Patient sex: M
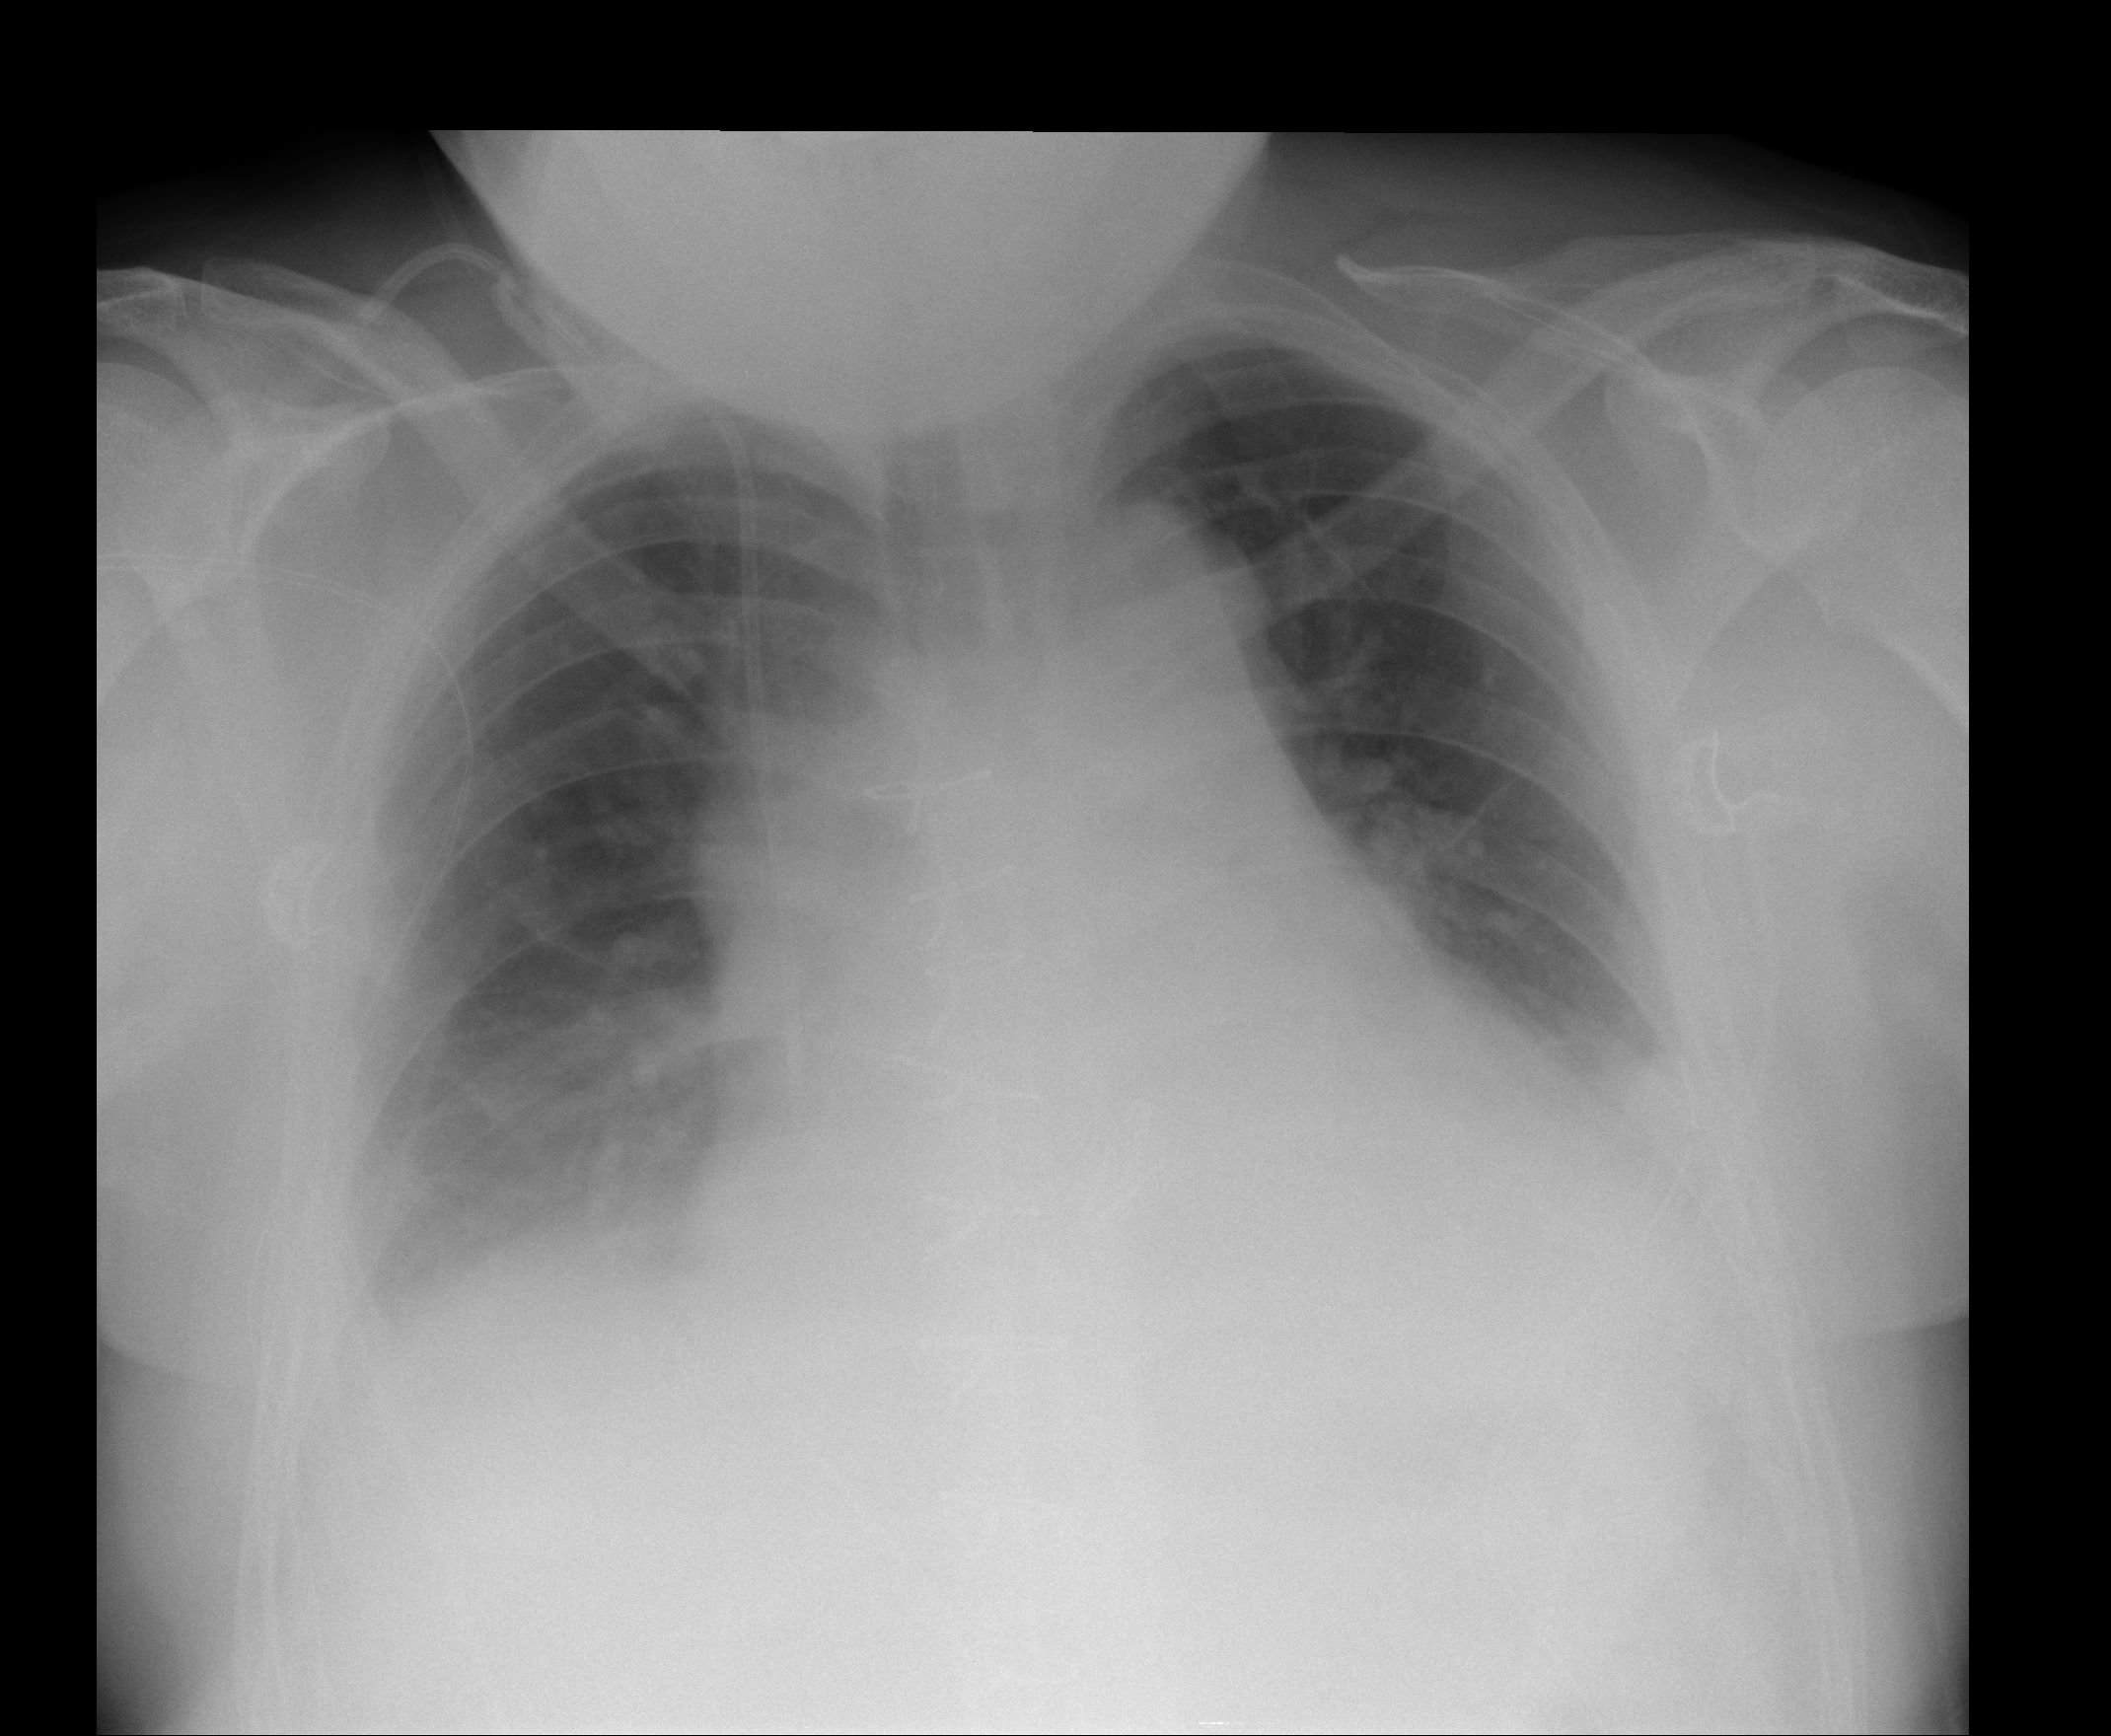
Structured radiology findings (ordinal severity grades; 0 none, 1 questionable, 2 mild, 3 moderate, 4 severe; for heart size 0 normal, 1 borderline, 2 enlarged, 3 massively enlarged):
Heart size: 2
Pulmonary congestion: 0
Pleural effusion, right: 2
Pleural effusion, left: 2
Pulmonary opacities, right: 0
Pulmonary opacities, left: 0
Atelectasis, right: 2
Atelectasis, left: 2